Interaction volume radius: 5 \u00c5
Interaction volume height: 10 \u00c5
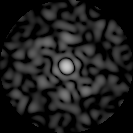
Disorder parameter: 0.7893